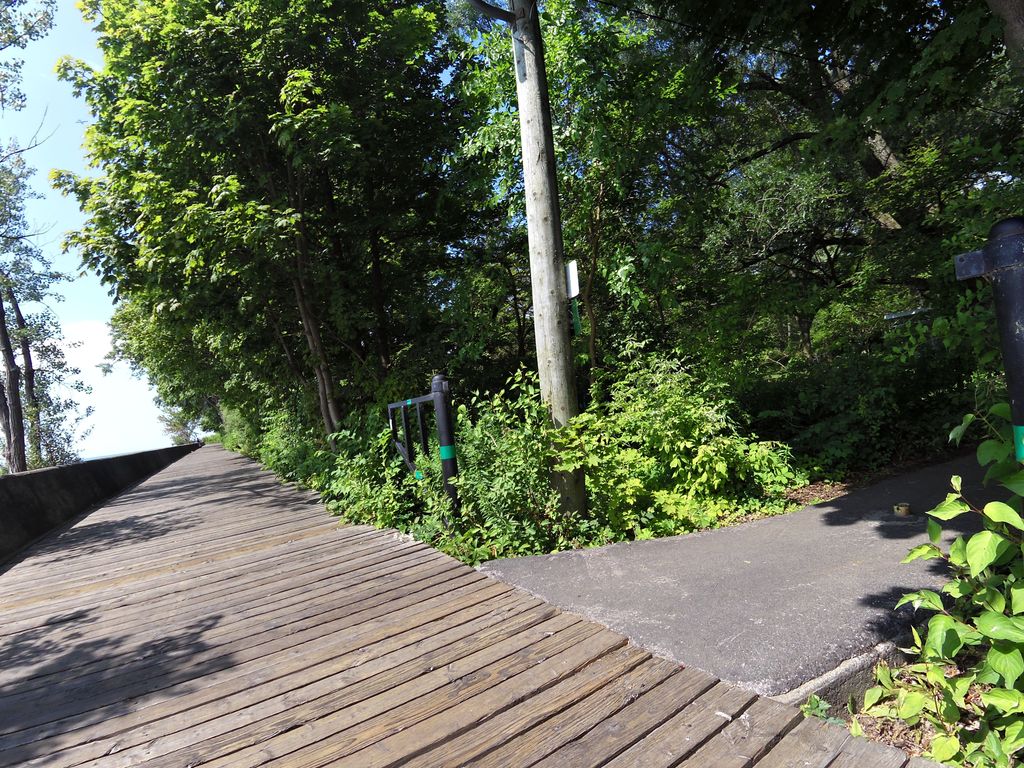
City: toronto